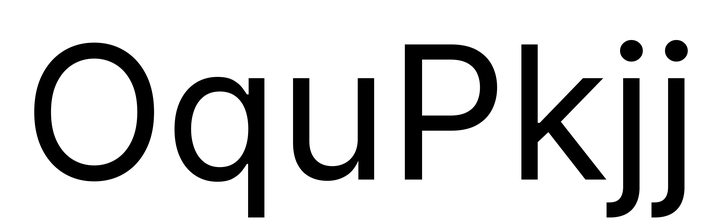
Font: Inter_Regular